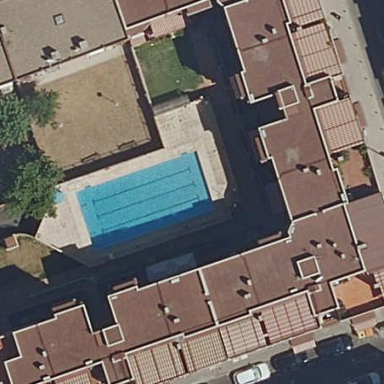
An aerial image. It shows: Swimming pool located in leisure land.